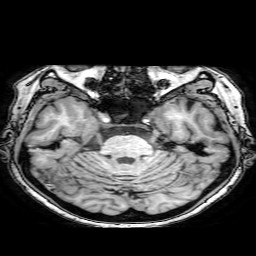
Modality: T1w
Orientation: coronal
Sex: female
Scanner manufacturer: philips
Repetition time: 0.008173 s
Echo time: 0.00374 s